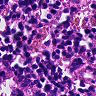
Metastatic tissue present: no